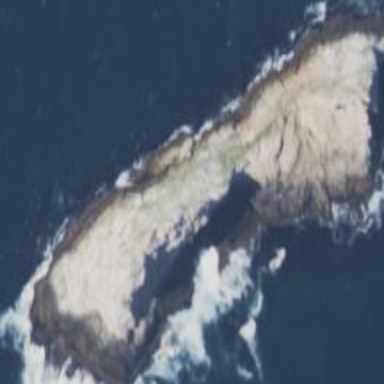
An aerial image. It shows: Islet along the natural coastline.